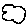
Label: cloud